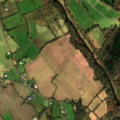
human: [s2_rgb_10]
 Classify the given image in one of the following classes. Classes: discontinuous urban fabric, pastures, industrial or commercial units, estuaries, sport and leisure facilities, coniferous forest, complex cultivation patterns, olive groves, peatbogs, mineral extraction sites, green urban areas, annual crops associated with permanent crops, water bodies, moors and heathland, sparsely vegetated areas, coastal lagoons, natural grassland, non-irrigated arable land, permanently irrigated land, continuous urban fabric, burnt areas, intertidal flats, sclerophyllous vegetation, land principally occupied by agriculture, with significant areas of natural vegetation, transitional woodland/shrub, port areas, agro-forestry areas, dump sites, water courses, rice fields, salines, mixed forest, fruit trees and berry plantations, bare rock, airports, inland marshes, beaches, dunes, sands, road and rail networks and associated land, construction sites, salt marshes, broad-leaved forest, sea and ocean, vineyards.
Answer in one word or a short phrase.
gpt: non-irrigated arable land, pastures, broad-leaved forest